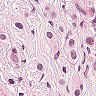
Metastatic tissue present: yes